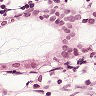
Metastatic tissue present: yes